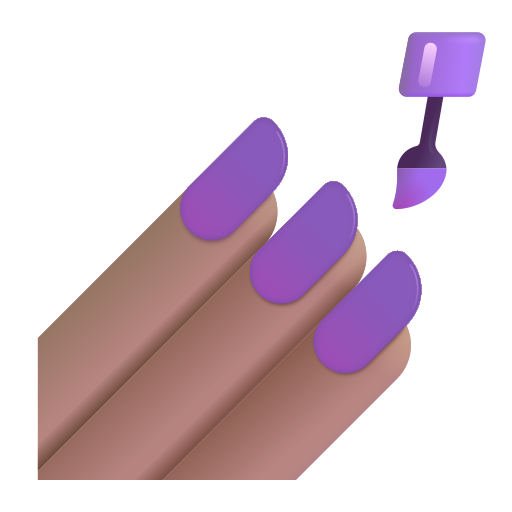
nail polish color